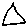
Label: triangle